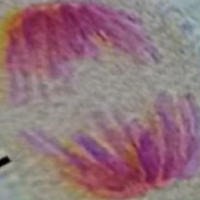
Label: anaphase